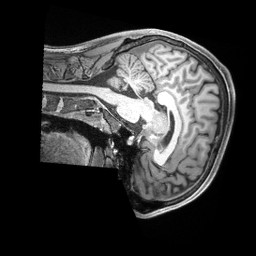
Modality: T1w
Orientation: sagittal
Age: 25
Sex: male
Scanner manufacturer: siemens
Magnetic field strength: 3 T
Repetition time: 2.4 s
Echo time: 0.00226 s